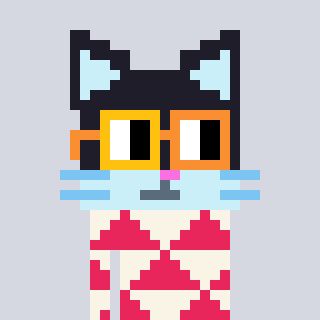
a pixel art character with square yellow and orange glasses, a cat-shaped head and a redpinkish-colored body on a cool background